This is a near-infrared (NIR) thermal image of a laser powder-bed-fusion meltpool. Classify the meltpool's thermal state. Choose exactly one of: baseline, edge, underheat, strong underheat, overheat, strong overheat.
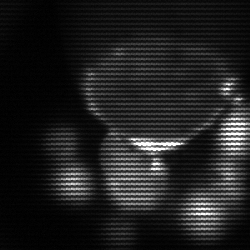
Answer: edge